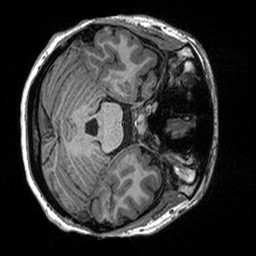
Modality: T1w
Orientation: axial
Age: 27
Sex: female
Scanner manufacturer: siemens
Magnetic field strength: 3 T
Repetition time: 2.3 s
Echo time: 0.00298 s